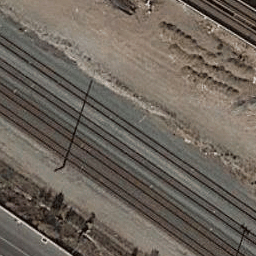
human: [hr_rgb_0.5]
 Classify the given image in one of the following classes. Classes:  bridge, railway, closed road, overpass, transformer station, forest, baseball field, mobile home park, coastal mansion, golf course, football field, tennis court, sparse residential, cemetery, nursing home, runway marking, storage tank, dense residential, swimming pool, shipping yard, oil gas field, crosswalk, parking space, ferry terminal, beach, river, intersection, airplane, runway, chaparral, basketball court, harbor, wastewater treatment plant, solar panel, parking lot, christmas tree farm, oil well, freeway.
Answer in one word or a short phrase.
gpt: railway